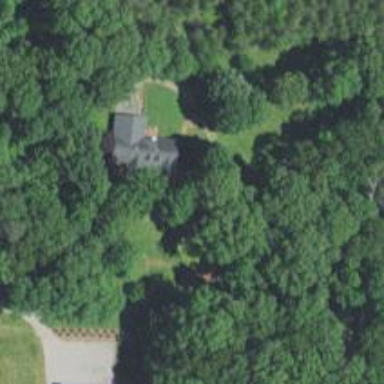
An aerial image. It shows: Driveway.